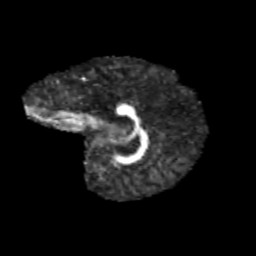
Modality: FA
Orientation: sagittal
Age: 9
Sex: female
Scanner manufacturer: siemens
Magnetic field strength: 3 T
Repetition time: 3.8 s
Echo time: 0.07 s